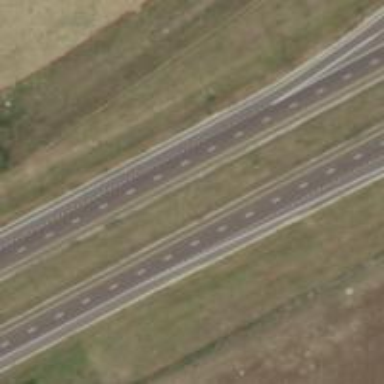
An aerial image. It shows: Solid road edge marking.